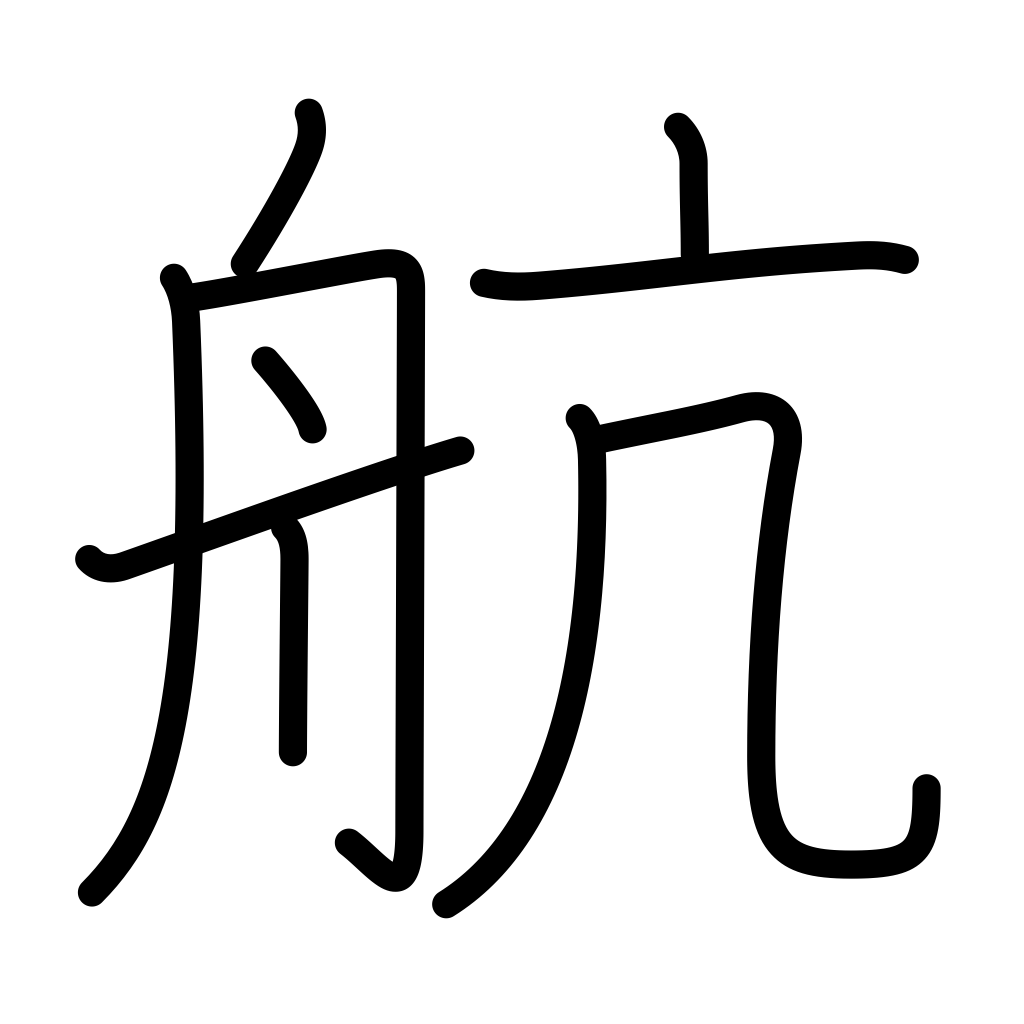
Meaning: navigate, sail, cruise, fly